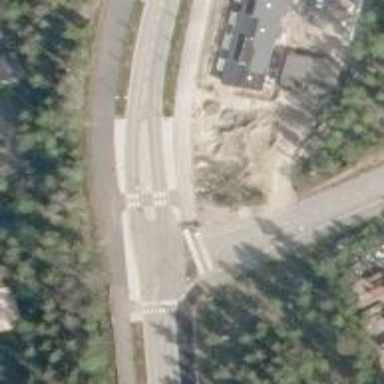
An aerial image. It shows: Asphalt cycleway.